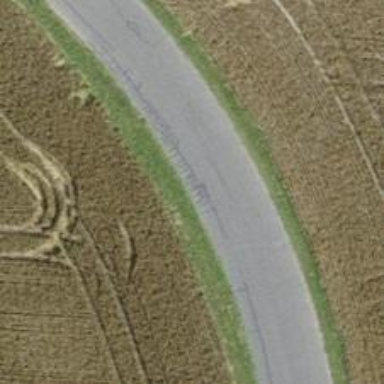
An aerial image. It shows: Unclassified road with asphalt surface.